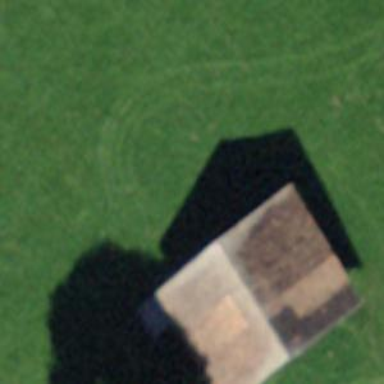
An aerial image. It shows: Barn.